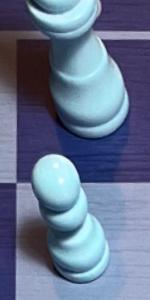
Label: Pawn_White